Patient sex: F
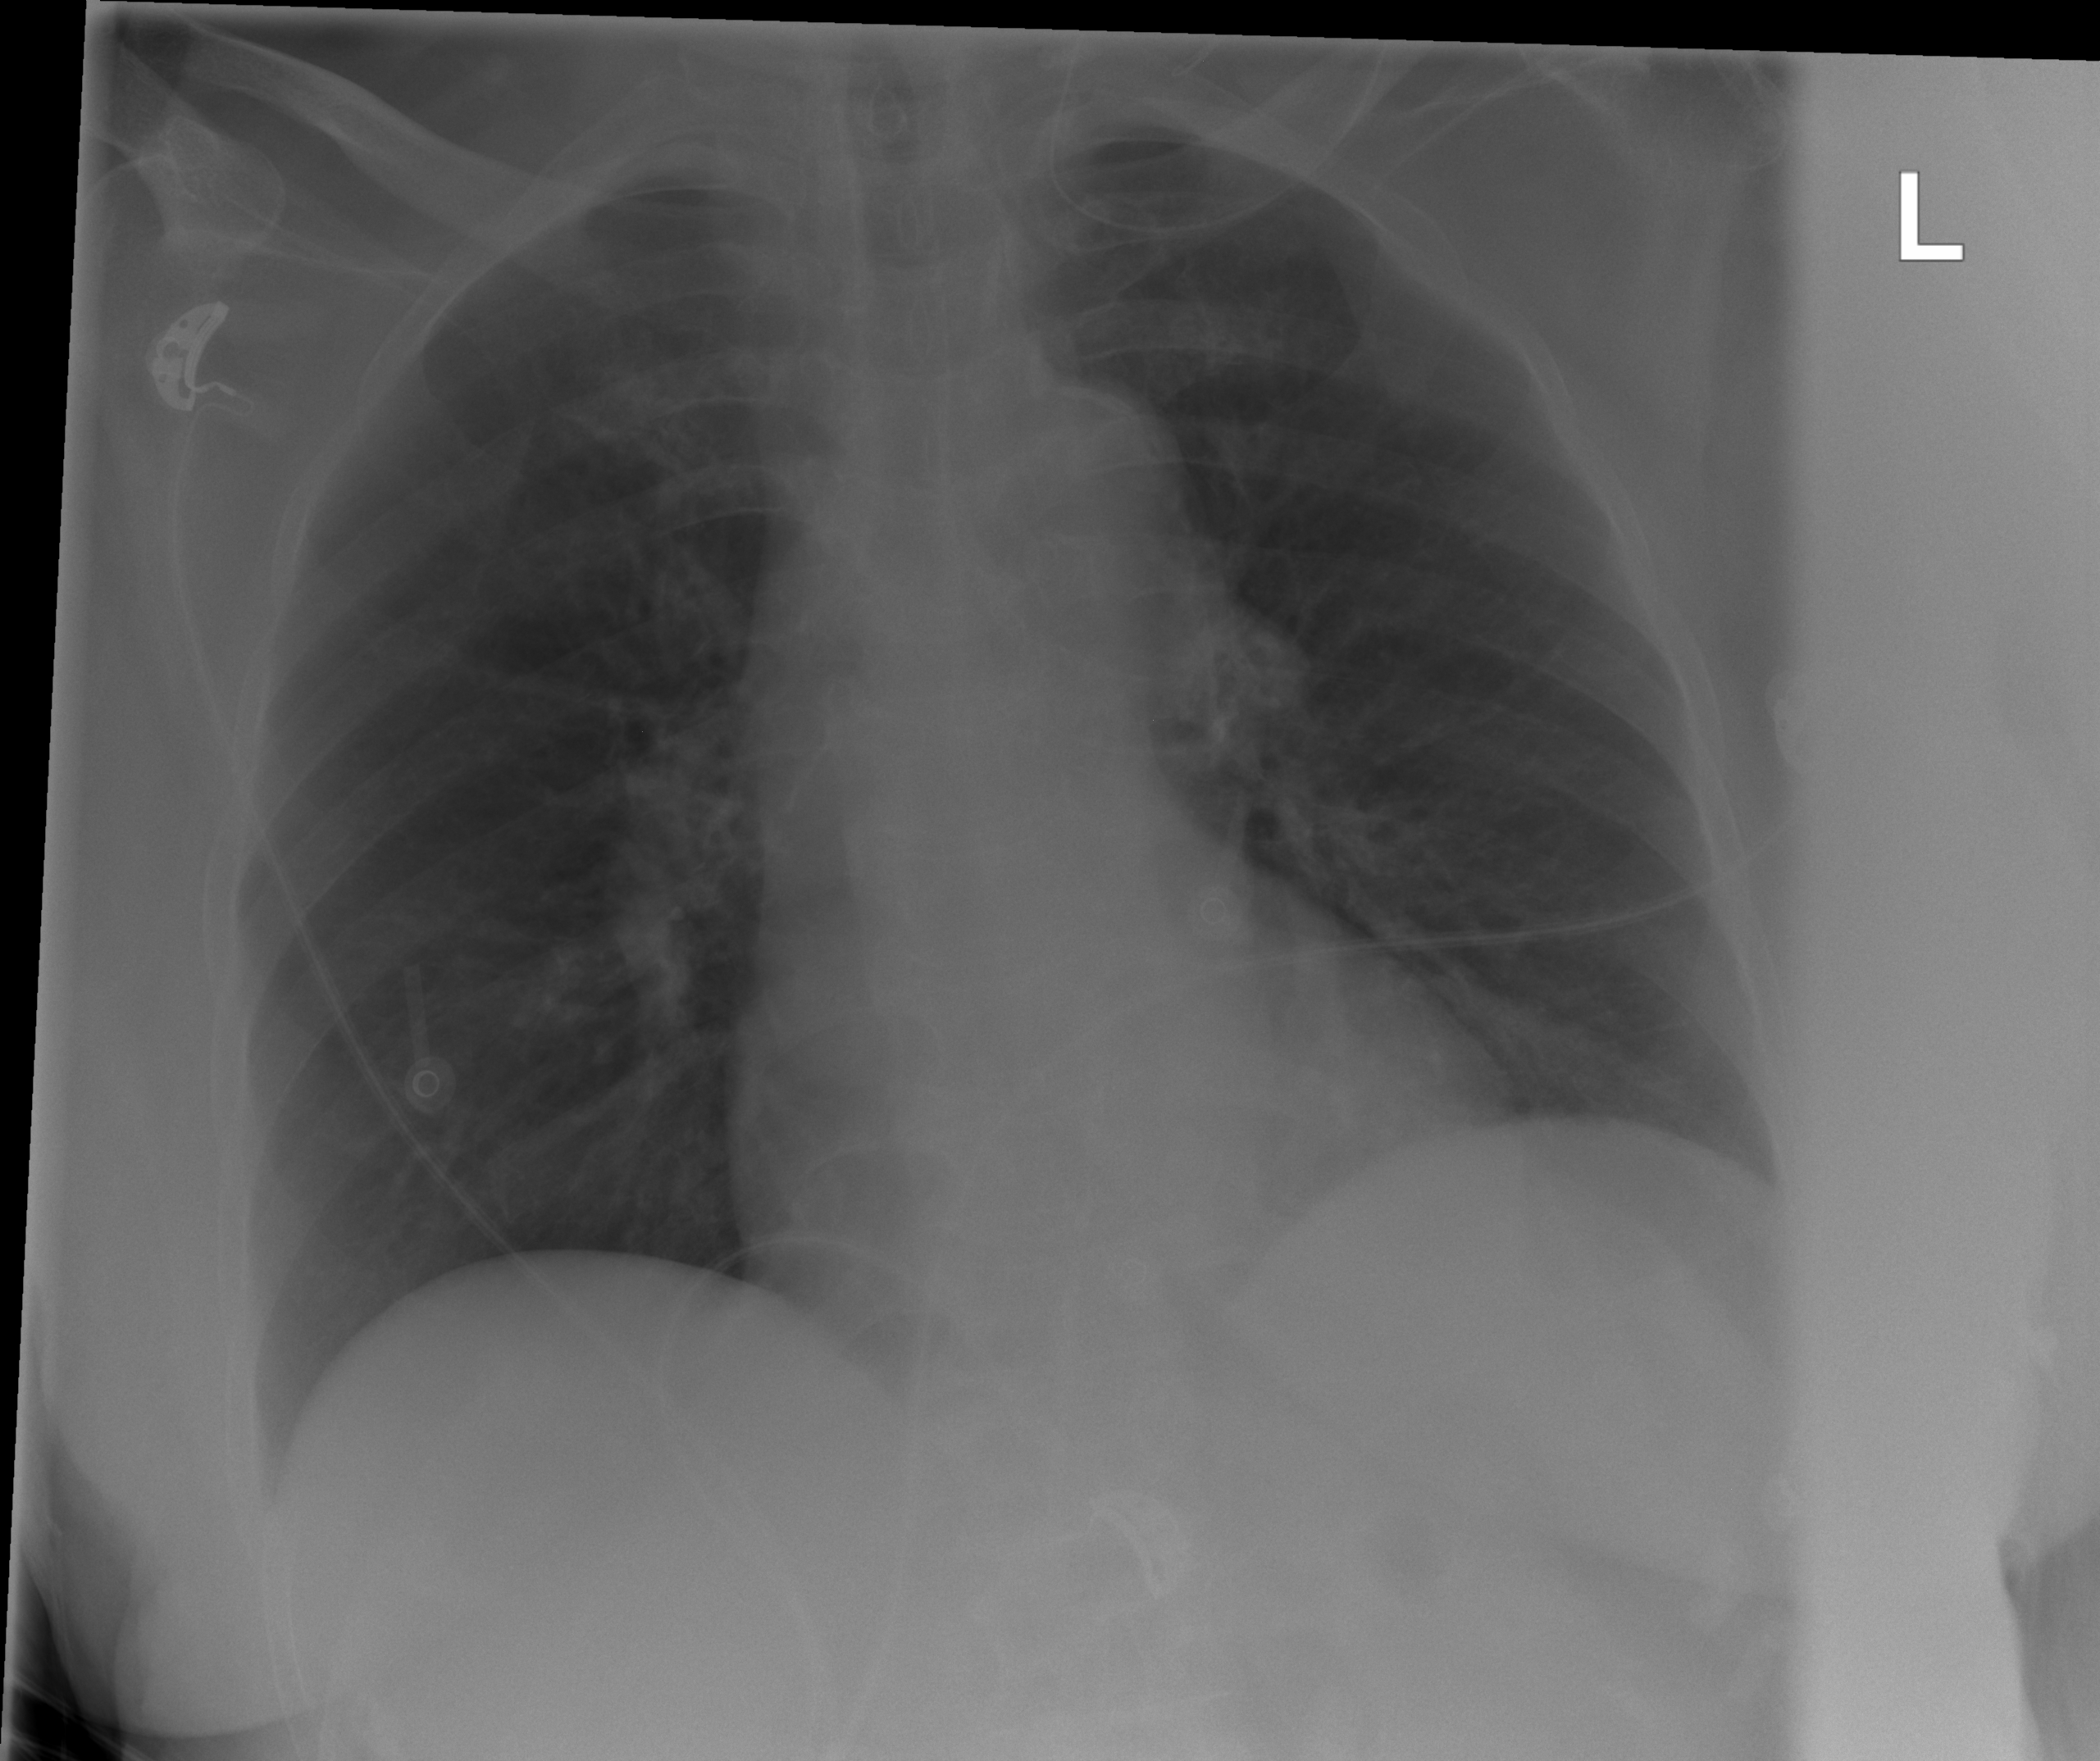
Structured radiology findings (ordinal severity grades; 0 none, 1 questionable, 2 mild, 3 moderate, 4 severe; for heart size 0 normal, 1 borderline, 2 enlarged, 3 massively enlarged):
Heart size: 0
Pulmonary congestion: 0
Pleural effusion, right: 0
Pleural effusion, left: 0
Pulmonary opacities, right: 0
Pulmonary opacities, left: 0
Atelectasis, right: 1
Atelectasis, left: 1